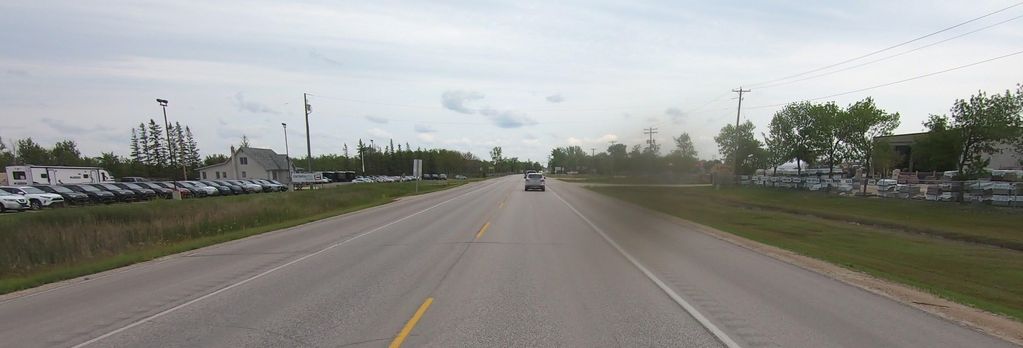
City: winnipeg